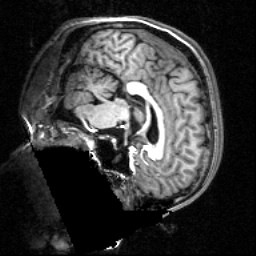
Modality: T1w
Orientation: sagittal
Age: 23
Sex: male